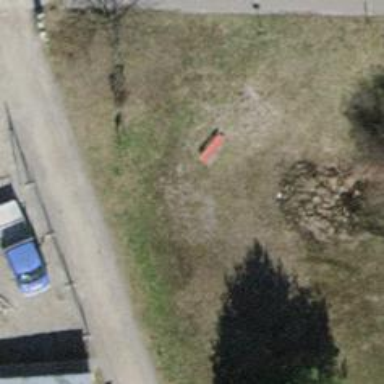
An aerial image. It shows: Red bench.